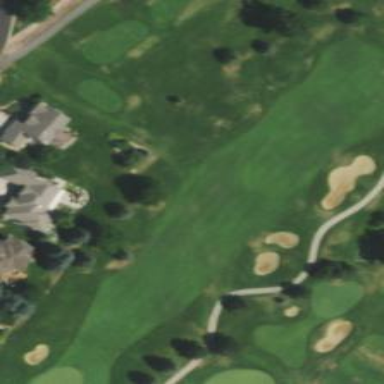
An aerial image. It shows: Golf hole.